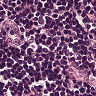
Metastatic tissue present: no